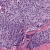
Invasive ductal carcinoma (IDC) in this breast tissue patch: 0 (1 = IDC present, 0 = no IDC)